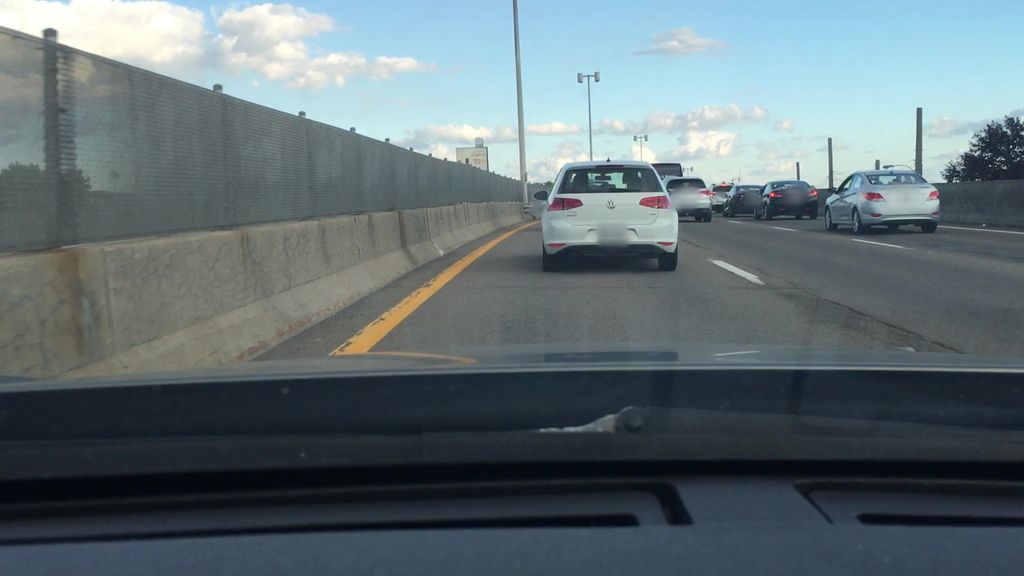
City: montreal